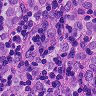
Metastatic tissue present: yes